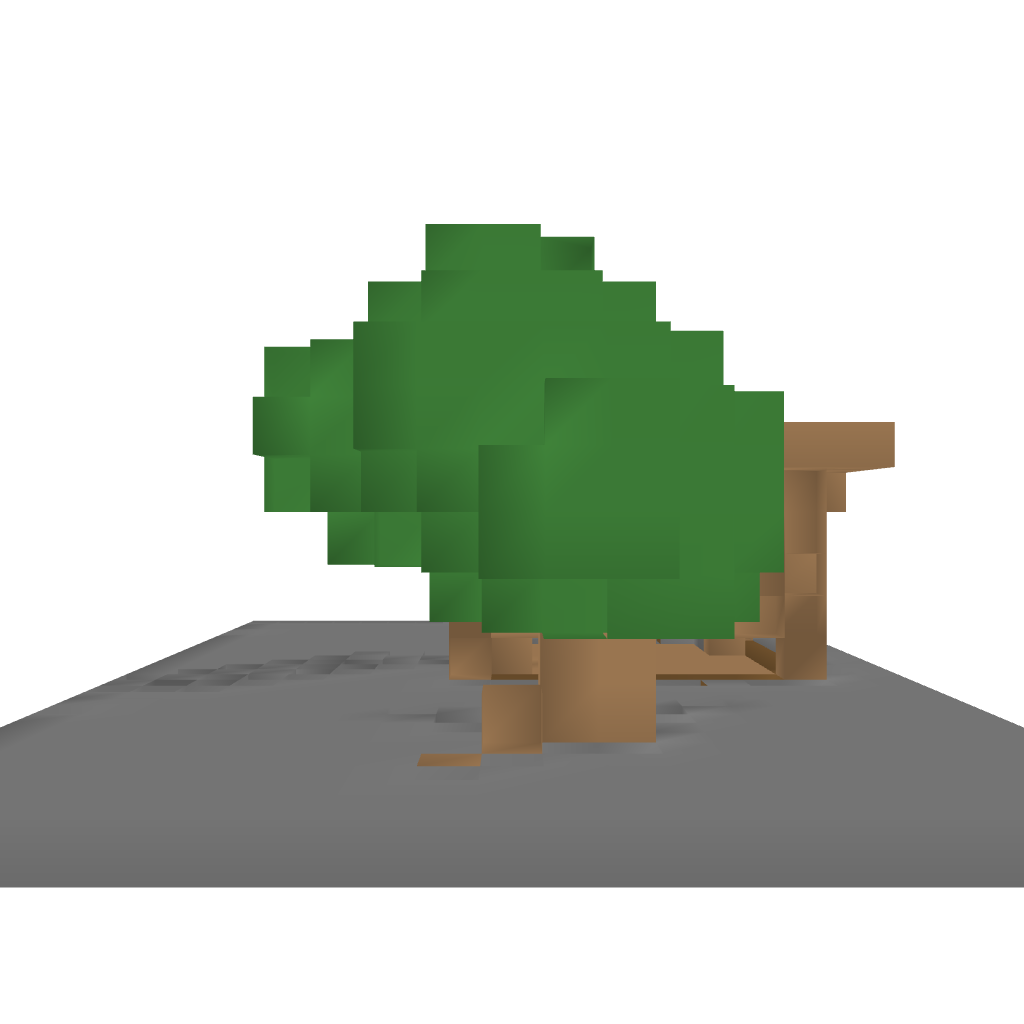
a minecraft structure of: small survival house bad low quality